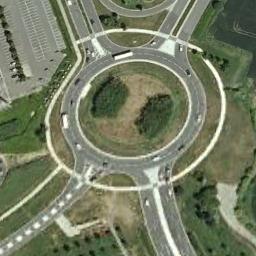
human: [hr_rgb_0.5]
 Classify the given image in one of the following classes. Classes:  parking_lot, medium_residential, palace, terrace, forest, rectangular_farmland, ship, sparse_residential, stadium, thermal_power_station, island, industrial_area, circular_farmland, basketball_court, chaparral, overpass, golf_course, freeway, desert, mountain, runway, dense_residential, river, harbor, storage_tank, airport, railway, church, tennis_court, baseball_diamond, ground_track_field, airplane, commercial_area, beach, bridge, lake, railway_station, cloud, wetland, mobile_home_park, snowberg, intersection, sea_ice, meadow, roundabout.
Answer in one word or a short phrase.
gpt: roundabout